Question: i am new to android studio, now am just install the android studio and create sample project.It shows error in Java file like Can't resolve symbol bundle,menu etc.about this am attached the screen shot.SDK and JDK path in correct location but i don't know why this issue come.

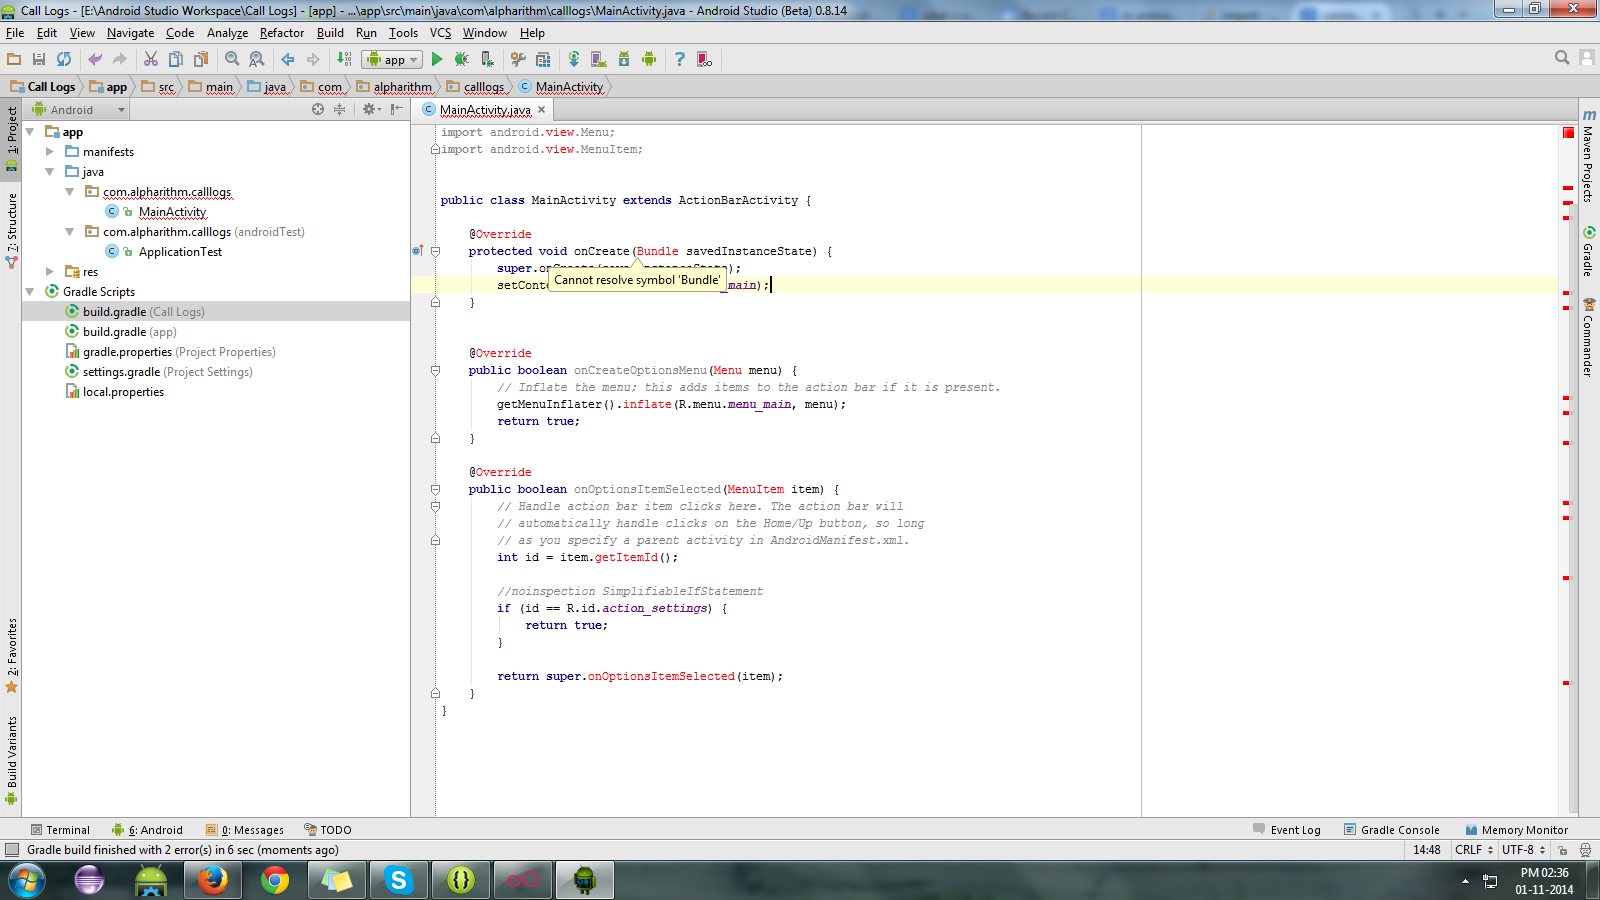
Answer: Try to 'Sync Project with Gradle Files' in your menu toolbar.